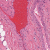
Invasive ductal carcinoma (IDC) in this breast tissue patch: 0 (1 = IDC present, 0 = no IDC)